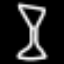
Label: hourglass